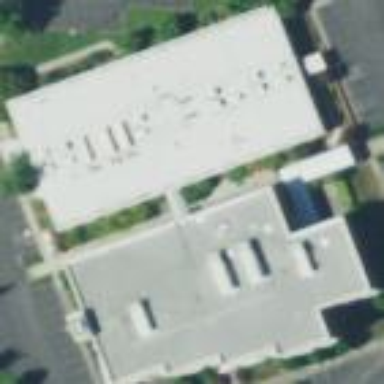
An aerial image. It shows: Building.